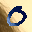
Label: 0